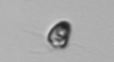
Label: Pyramimonas